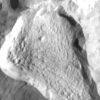
Label: not_dusty